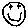
Label: smiley face